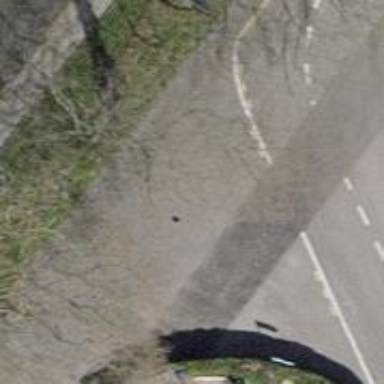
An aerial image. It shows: Bollard barrier.